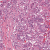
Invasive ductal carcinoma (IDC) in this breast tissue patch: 1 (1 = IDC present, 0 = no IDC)